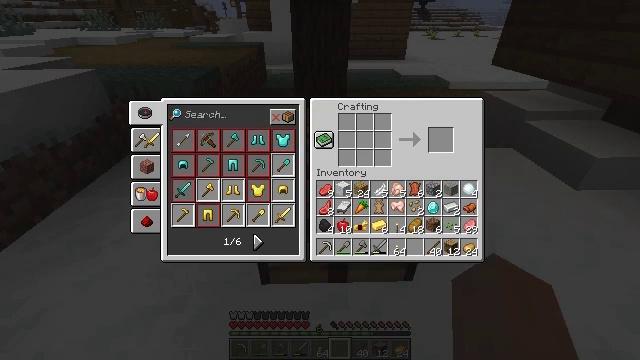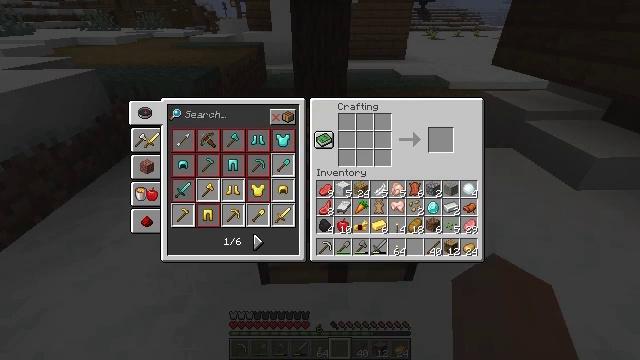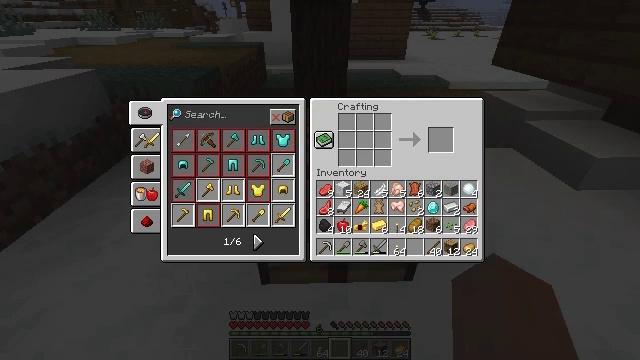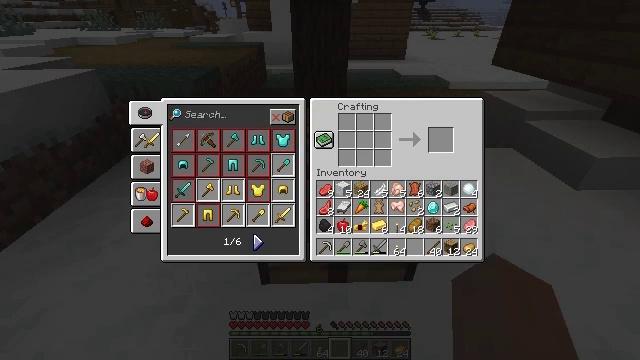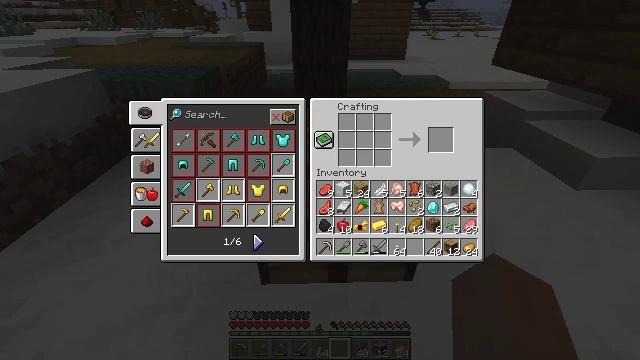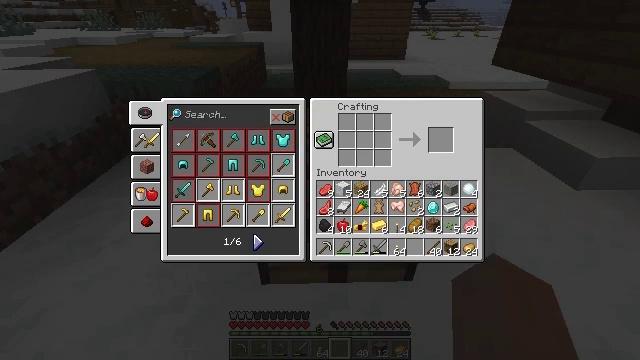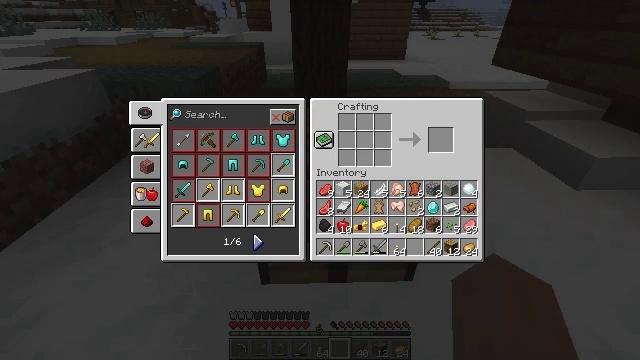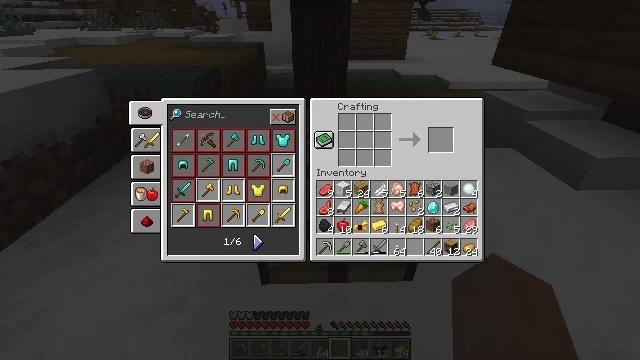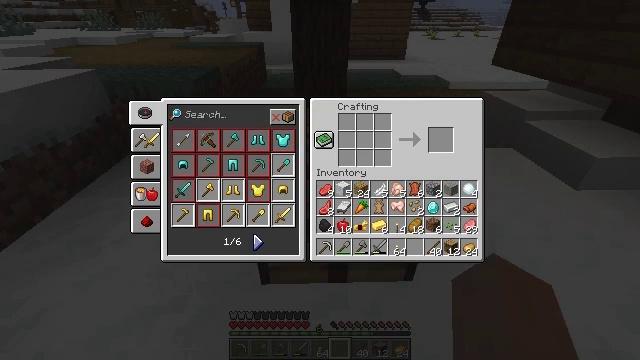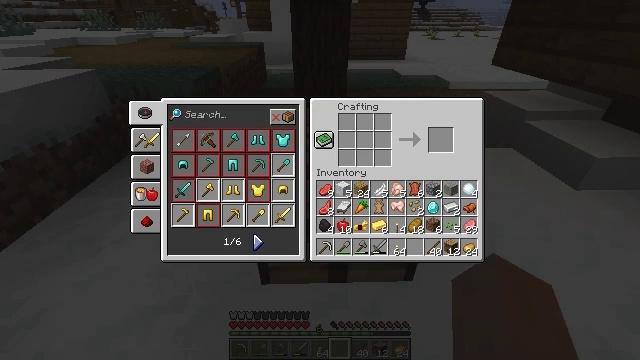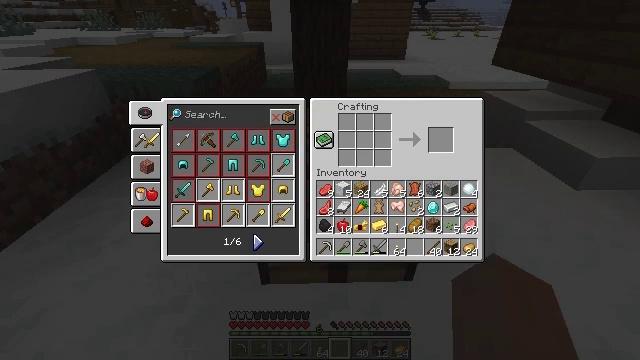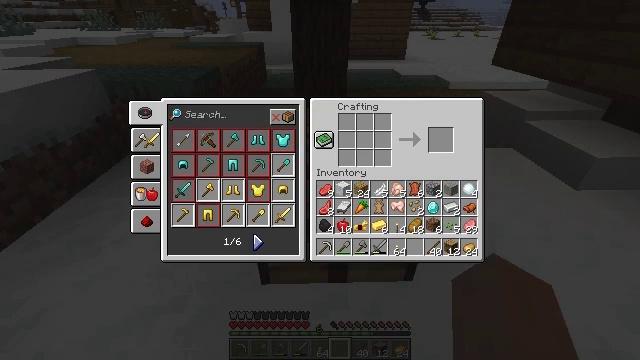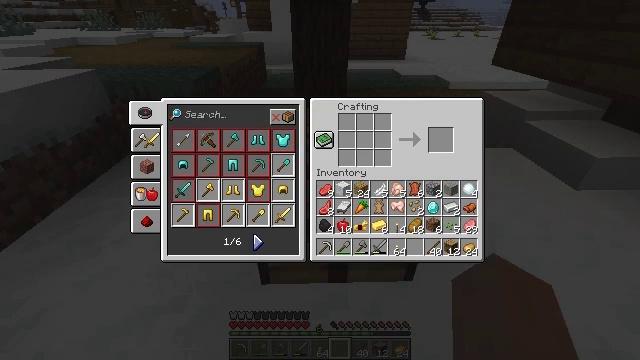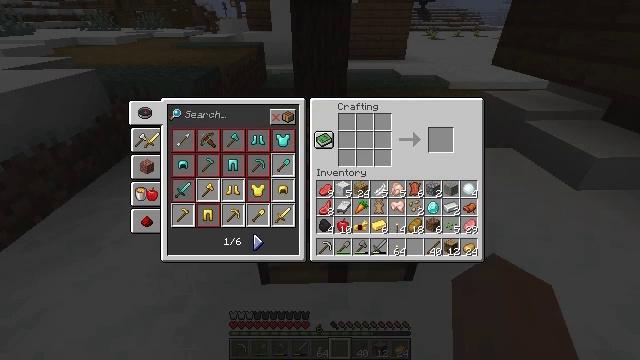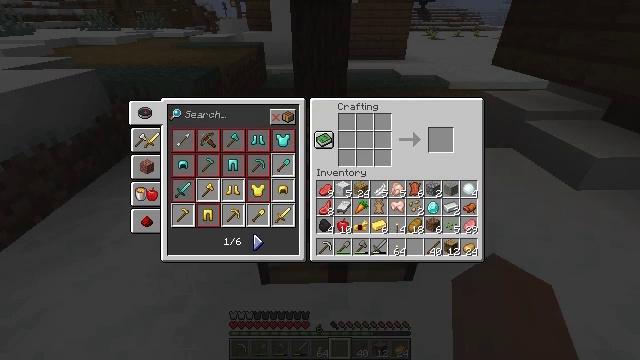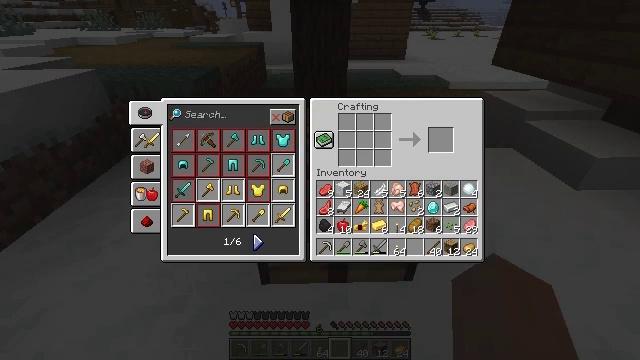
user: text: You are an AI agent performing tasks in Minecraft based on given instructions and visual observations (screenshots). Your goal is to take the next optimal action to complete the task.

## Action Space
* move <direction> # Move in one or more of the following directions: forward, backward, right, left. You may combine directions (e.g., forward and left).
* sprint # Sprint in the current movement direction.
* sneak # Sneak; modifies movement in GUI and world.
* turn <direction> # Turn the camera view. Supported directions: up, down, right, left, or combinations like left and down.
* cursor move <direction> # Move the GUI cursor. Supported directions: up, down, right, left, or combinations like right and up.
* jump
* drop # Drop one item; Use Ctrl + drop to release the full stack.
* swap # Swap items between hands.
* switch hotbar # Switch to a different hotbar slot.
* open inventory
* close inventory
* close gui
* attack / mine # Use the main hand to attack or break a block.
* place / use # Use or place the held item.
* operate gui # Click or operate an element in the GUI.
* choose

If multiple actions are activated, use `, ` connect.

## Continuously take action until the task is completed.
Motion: motion action
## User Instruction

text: Create golden boots using the crafting table.
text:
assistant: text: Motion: no_op
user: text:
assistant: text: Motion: no_op
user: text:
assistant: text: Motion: no_op
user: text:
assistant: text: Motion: no_op
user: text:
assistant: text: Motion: no_op
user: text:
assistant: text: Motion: no_op
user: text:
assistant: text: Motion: no_op
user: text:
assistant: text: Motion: no_op
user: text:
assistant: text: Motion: no_op
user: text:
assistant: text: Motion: no_op
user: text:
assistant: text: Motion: no_op
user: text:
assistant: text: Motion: no_op
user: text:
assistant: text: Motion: no_op
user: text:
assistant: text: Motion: no_op
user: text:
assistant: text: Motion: no_op
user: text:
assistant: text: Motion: no_op
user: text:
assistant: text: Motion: no_op
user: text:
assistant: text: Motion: no_op
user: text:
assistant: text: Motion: no_op
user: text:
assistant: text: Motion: no_op
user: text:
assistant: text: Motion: no_op
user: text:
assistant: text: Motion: no_op
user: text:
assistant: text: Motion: no_op
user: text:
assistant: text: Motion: cursor move up
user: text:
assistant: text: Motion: cursor move up
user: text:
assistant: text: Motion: no_op
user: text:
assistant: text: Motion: no_op
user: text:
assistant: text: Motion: no_op
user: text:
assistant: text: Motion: no_op
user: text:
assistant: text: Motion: no_op